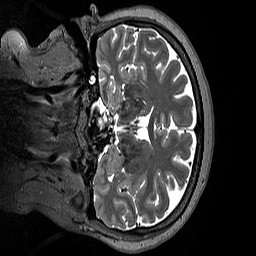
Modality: T2w
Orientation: coronal
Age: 64
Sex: female
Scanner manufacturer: siemens
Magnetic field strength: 3 T
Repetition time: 3.2 s
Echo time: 0.412 s